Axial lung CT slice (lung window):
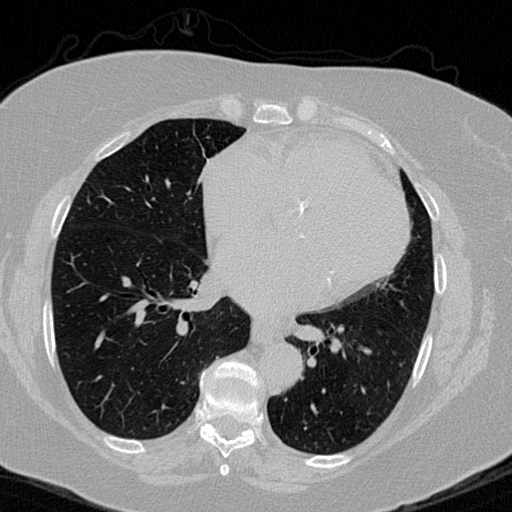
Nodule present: no